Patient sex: F
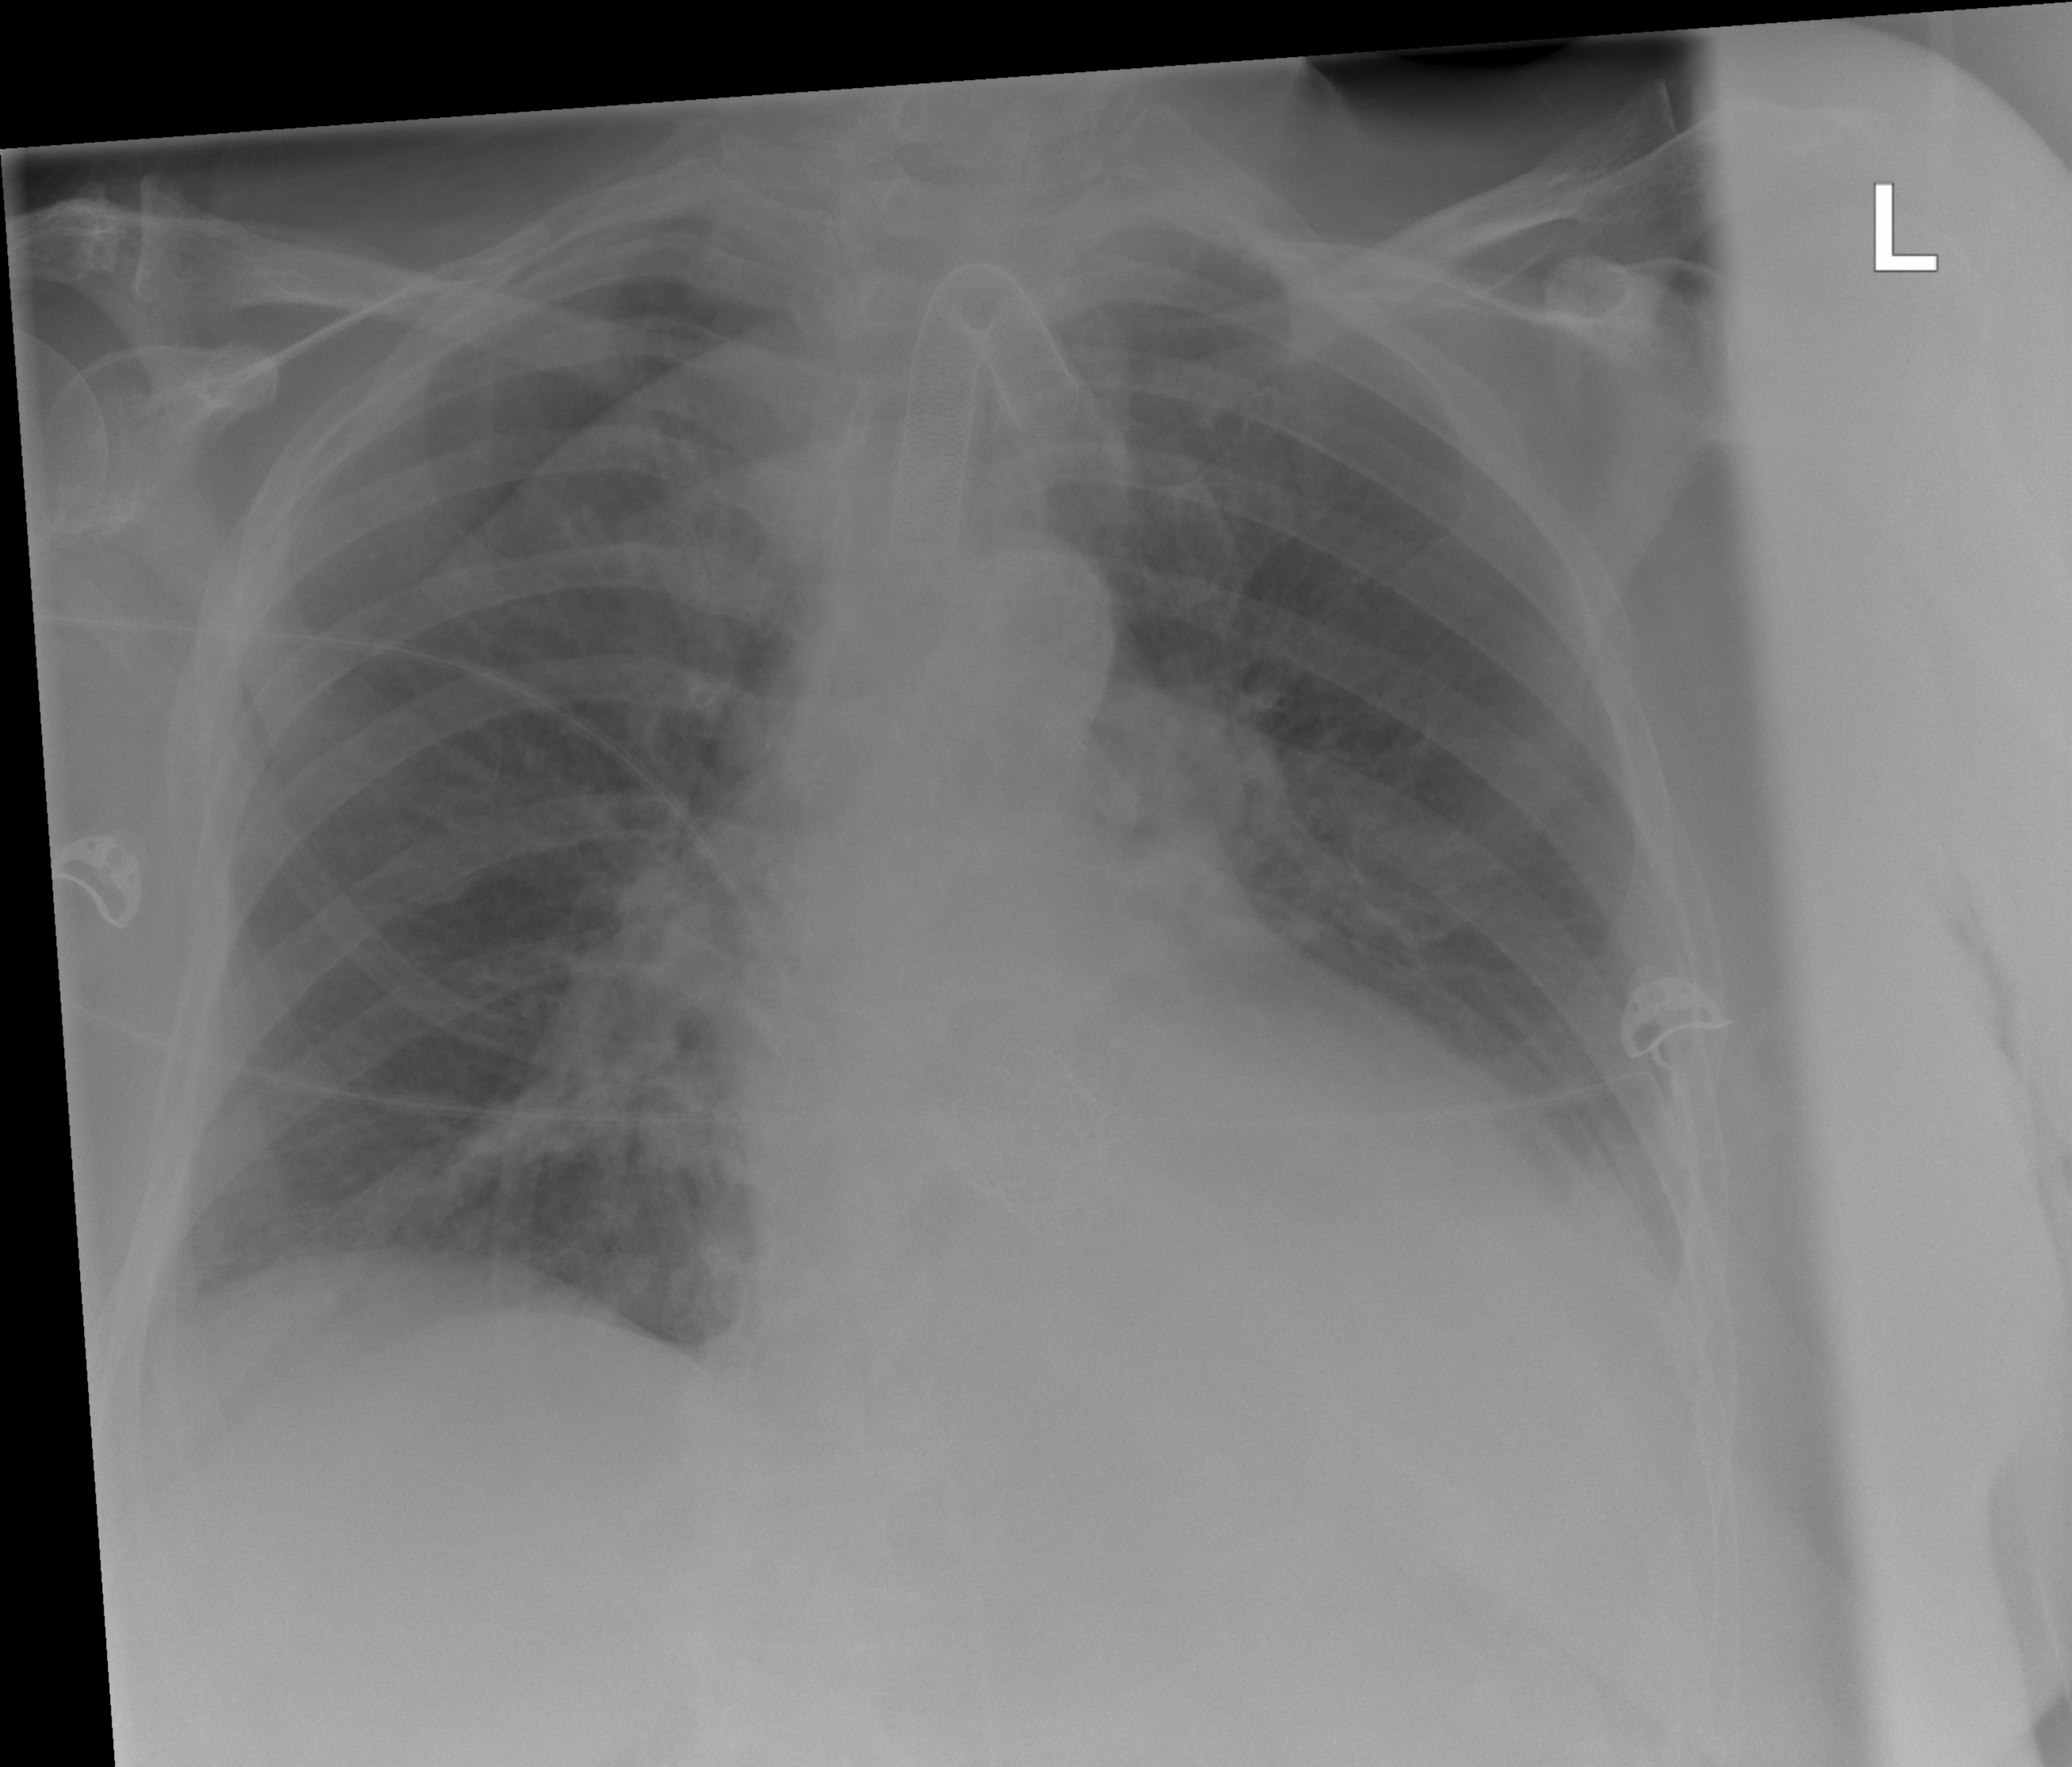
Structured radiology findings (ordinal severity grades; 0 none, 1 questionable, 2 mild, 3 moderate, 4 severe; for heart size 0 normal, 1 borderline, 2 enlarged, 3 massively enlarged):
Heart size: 1
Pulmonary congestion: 2
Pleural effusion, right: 0
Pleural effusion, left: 0
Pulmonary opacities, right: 0
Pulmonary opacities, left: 0
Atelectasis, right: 0
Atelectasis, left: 0